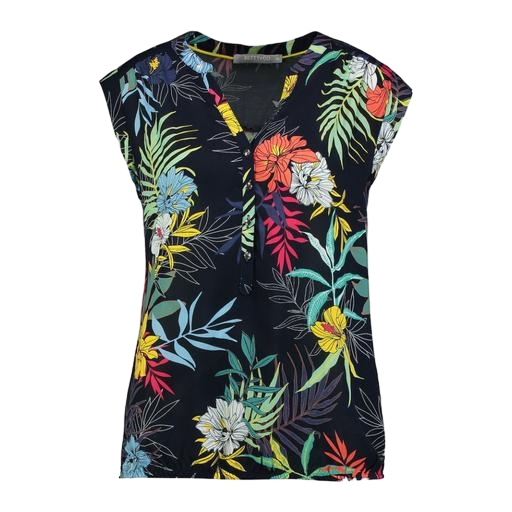
multicolor floral-print t-shirt only macy, black sleeveless floral-print shirt, black printed short-sleeve top only macy, white background